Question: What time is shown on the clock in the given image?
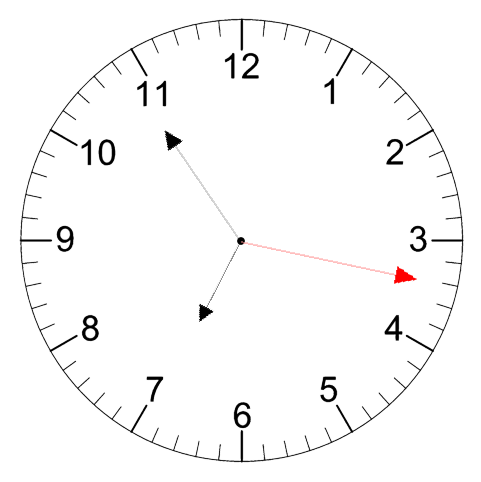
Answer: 06:54:17